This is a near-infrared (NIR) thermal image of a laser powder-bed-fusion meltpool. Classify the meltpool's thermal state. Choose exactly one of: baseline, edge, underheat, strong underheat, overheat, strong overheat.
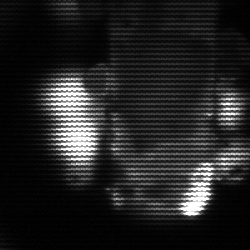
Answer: strong underheat